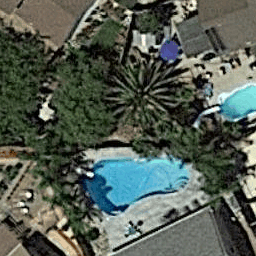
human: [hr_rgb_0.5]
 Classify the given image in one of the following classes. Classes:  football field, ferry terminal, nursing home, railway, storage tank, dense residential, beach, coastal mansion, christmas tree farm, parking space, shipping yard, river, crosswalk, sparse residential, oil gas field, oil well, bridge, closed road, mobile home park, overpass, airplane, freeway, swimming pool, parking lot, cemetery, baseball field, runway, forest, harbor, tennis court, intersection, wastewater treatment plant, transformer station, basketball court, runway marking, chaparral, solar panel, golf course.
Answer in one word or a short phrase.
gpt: swimming pool